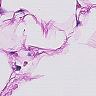
Metastatic tissue present: no